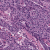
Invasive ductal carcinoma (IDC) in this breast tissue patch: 1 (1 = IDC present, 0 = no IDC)